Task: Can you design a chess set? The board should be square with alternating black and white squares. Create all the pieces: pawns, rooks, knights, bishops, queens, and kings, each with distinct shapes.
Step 4377:
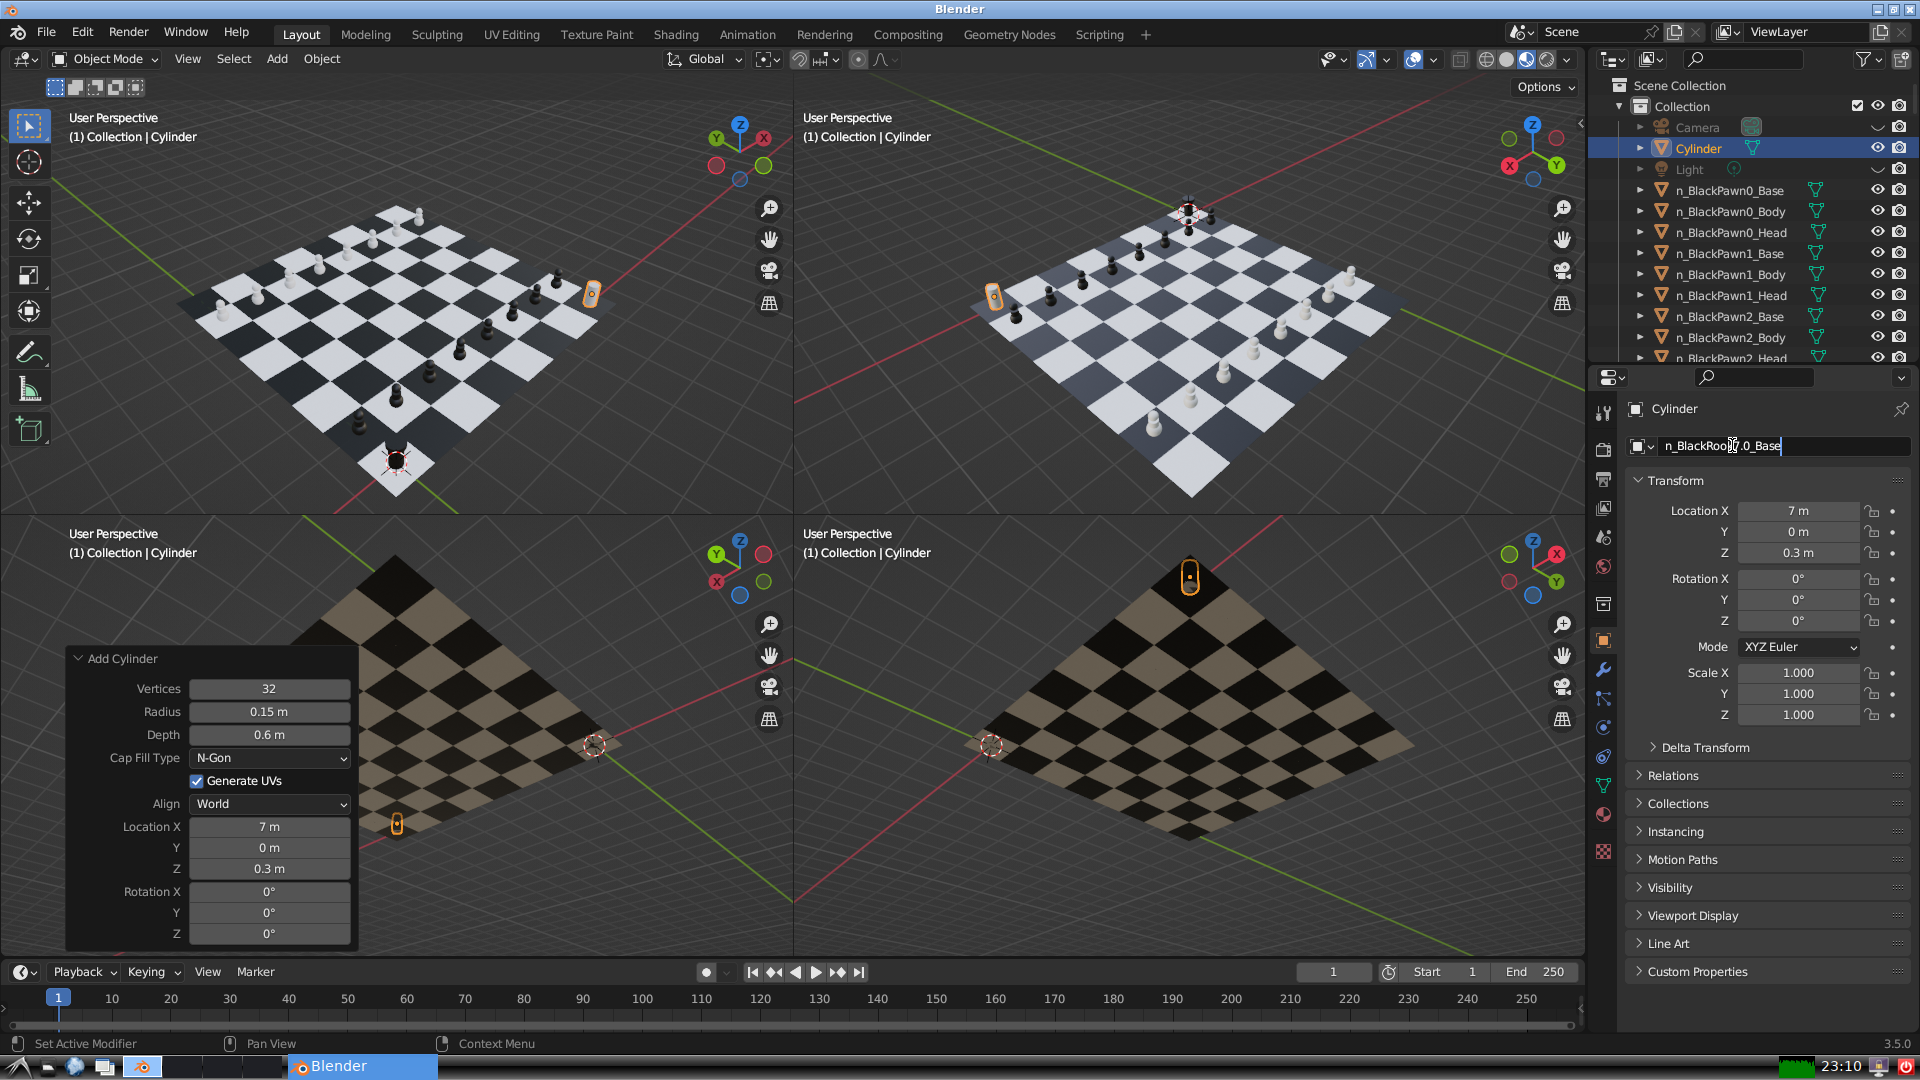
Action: {"key_press": ['Return']}